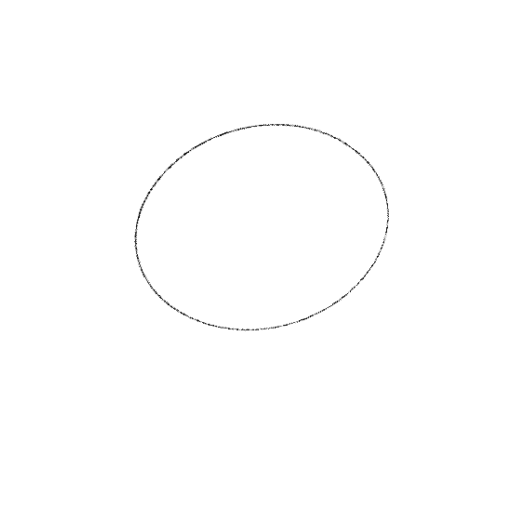
Crossing number: 0